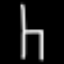
Label: chair